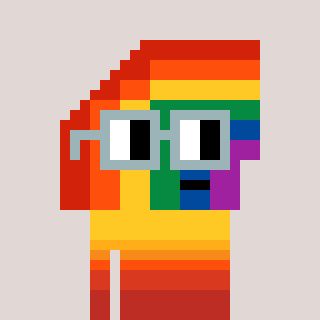
a pixel art character with square dark gray glasses, a rainbow-shaped head and a yellow-colored body on a warm background